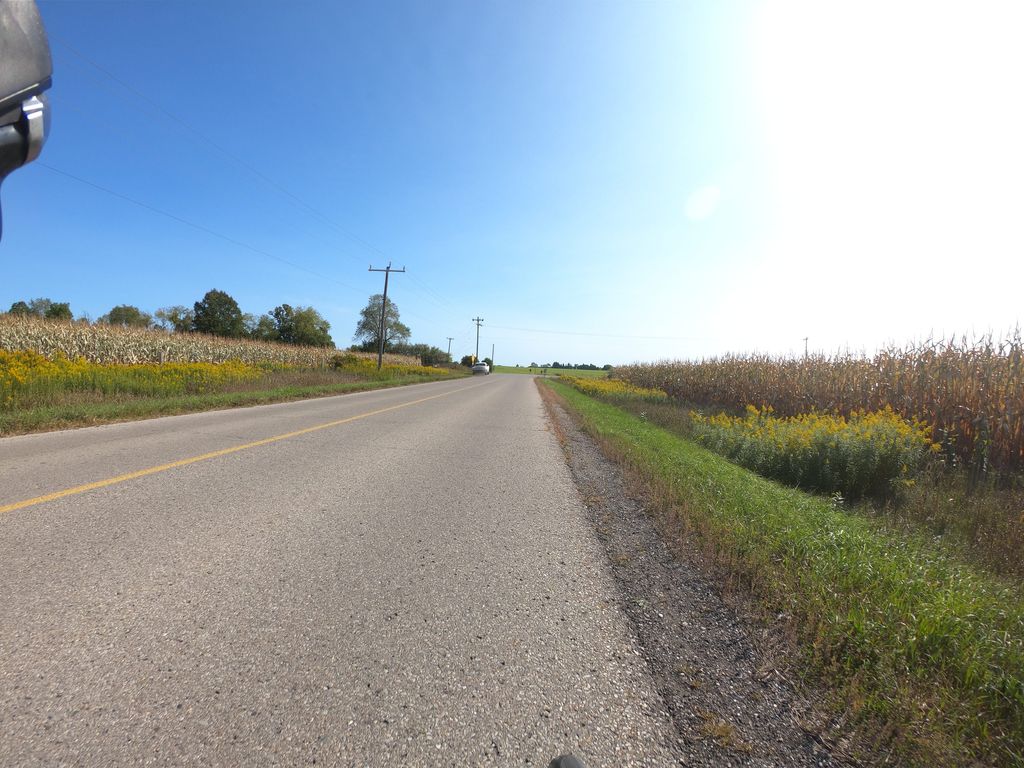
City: kitchener-waterloo